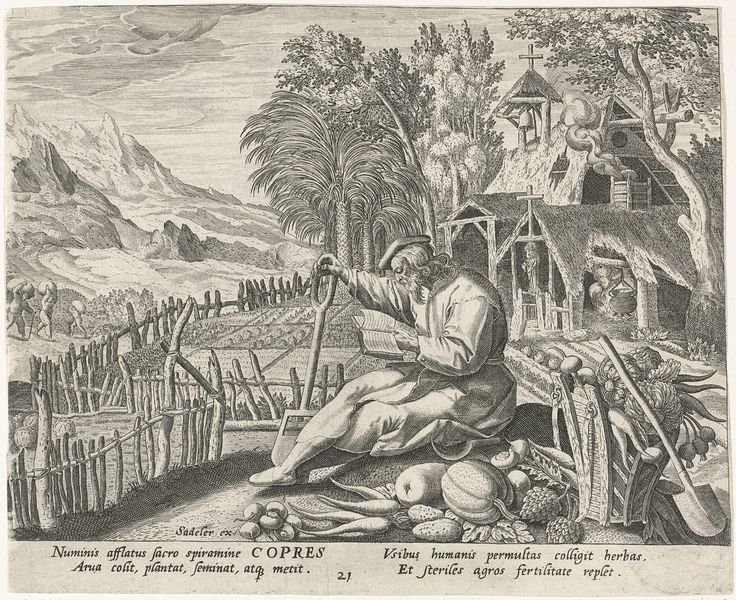
Titel: Copres van Egypte als kluizenaar
Künstler: Johann (I) Sadeler
Standort: Amsterdam
Institution: Rijksmuseum
Schlagwörter: mann, sitzen, zaun, kirche, garten, gemüse, kürbis, ernte, berge, gipfel, lesen, korb, palme, gurken, buch, kreuz, stich, glocke, salat, kapelle, gemüsegarten, mönch, palmen, schaufel, spaten, lese, rüben, einsiedler, artischocke, artischocken, gemüsekorb